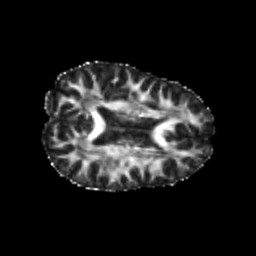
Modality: FA
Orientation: axial
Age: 24
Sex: female
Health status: healthy
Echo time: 0.074 s